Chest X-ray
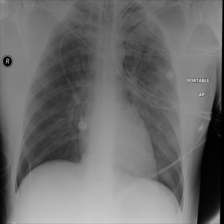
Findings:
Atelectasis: negative
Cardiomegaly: negative
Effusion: negative
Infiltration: positive
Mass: negative
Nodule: negative
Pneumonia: negative
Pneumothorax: negative
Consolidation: positive
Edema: negative
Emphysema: negative
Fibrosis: negative
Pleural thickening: negative
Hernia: negative